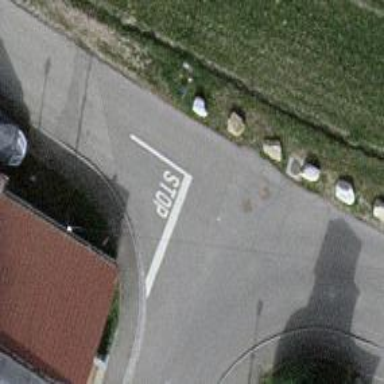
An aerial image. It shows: Unclassified road with asphalt surface. There is sidewalk on the left.